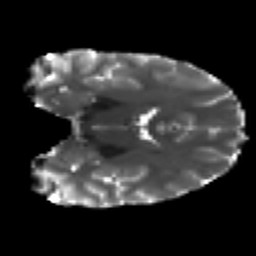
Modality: T2w
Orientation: coronal
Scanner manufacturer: ge
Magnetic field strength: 3 T
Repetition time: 7.98 s
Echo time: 0.0701 s